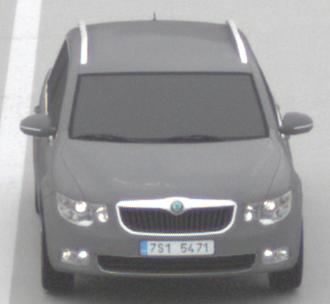
Make: Skoda
Model: Superb Combi 1.4 TSI
Detailed model: Superb (II) Combi
Model produced from: 2010/01
Model produced until: 2011/10
Doors: 5
Color: gray
Road condition: dry road
Daytime: morning or afternoon
Contrast: low contrast